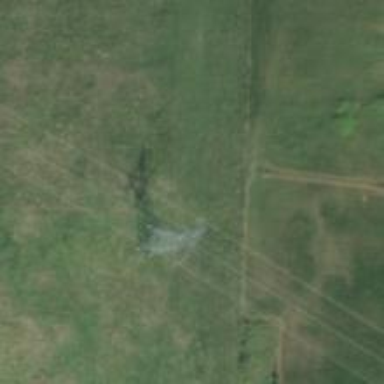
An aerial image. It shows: Power tower.